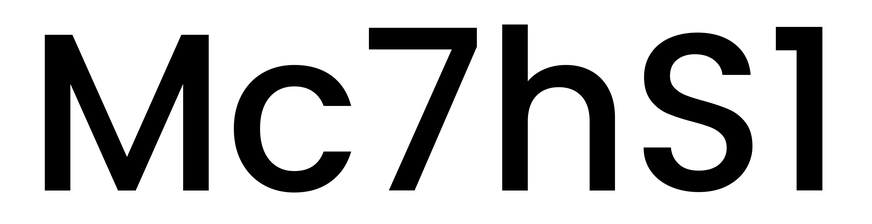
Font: Poppins-Medium